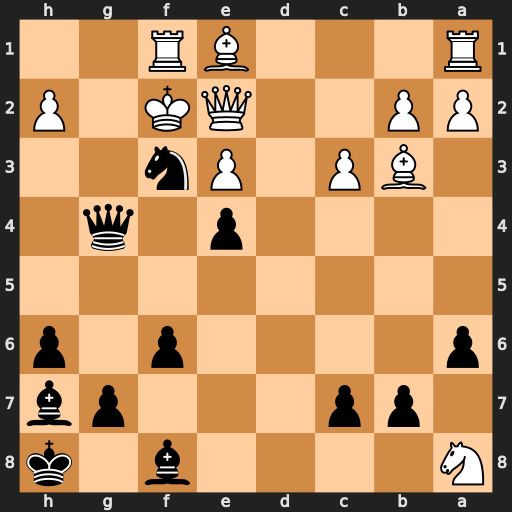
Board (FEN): N4b1k/1pp3pb/p4p1p/8/4p1q1/1BP1Pn2/PP2QK1P/R3BR2
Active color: b
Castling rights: -
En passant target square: -
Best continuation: Qh4+ Kg2 Qxh2#